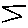
Label: zigzag